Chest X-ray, AP view. Patient: 35 years old, sex M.
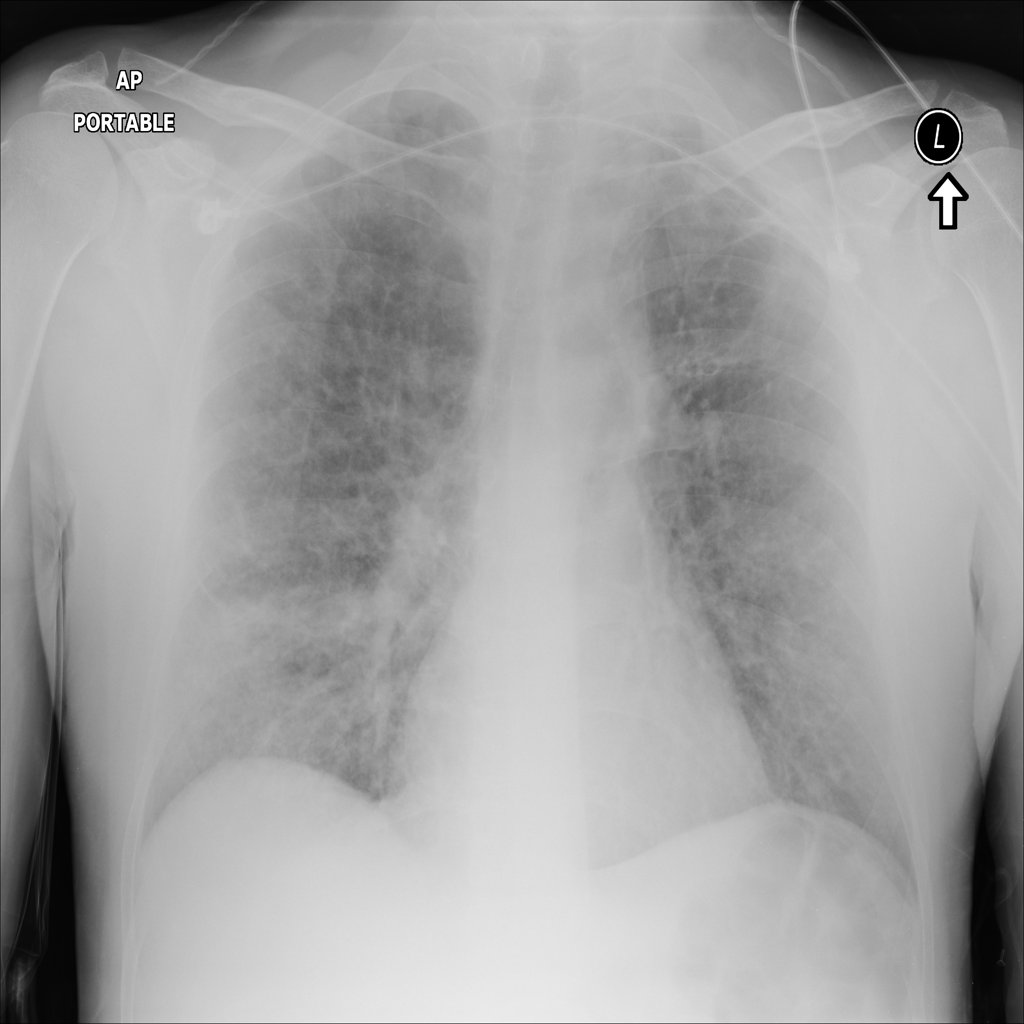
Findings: Atelectasis, Infiltration